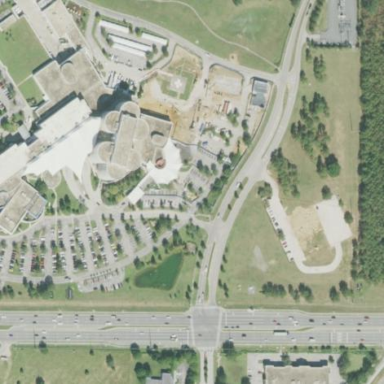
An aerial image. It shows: Hospital building.